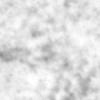
Label: no_change